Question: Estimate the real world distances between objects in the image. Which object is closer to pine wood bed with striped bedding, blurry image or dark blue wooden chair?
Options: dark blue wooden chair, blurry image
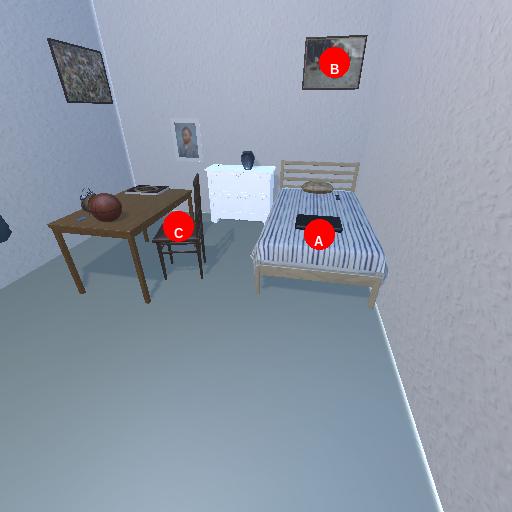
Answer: dark blue wooden chair